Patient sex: M
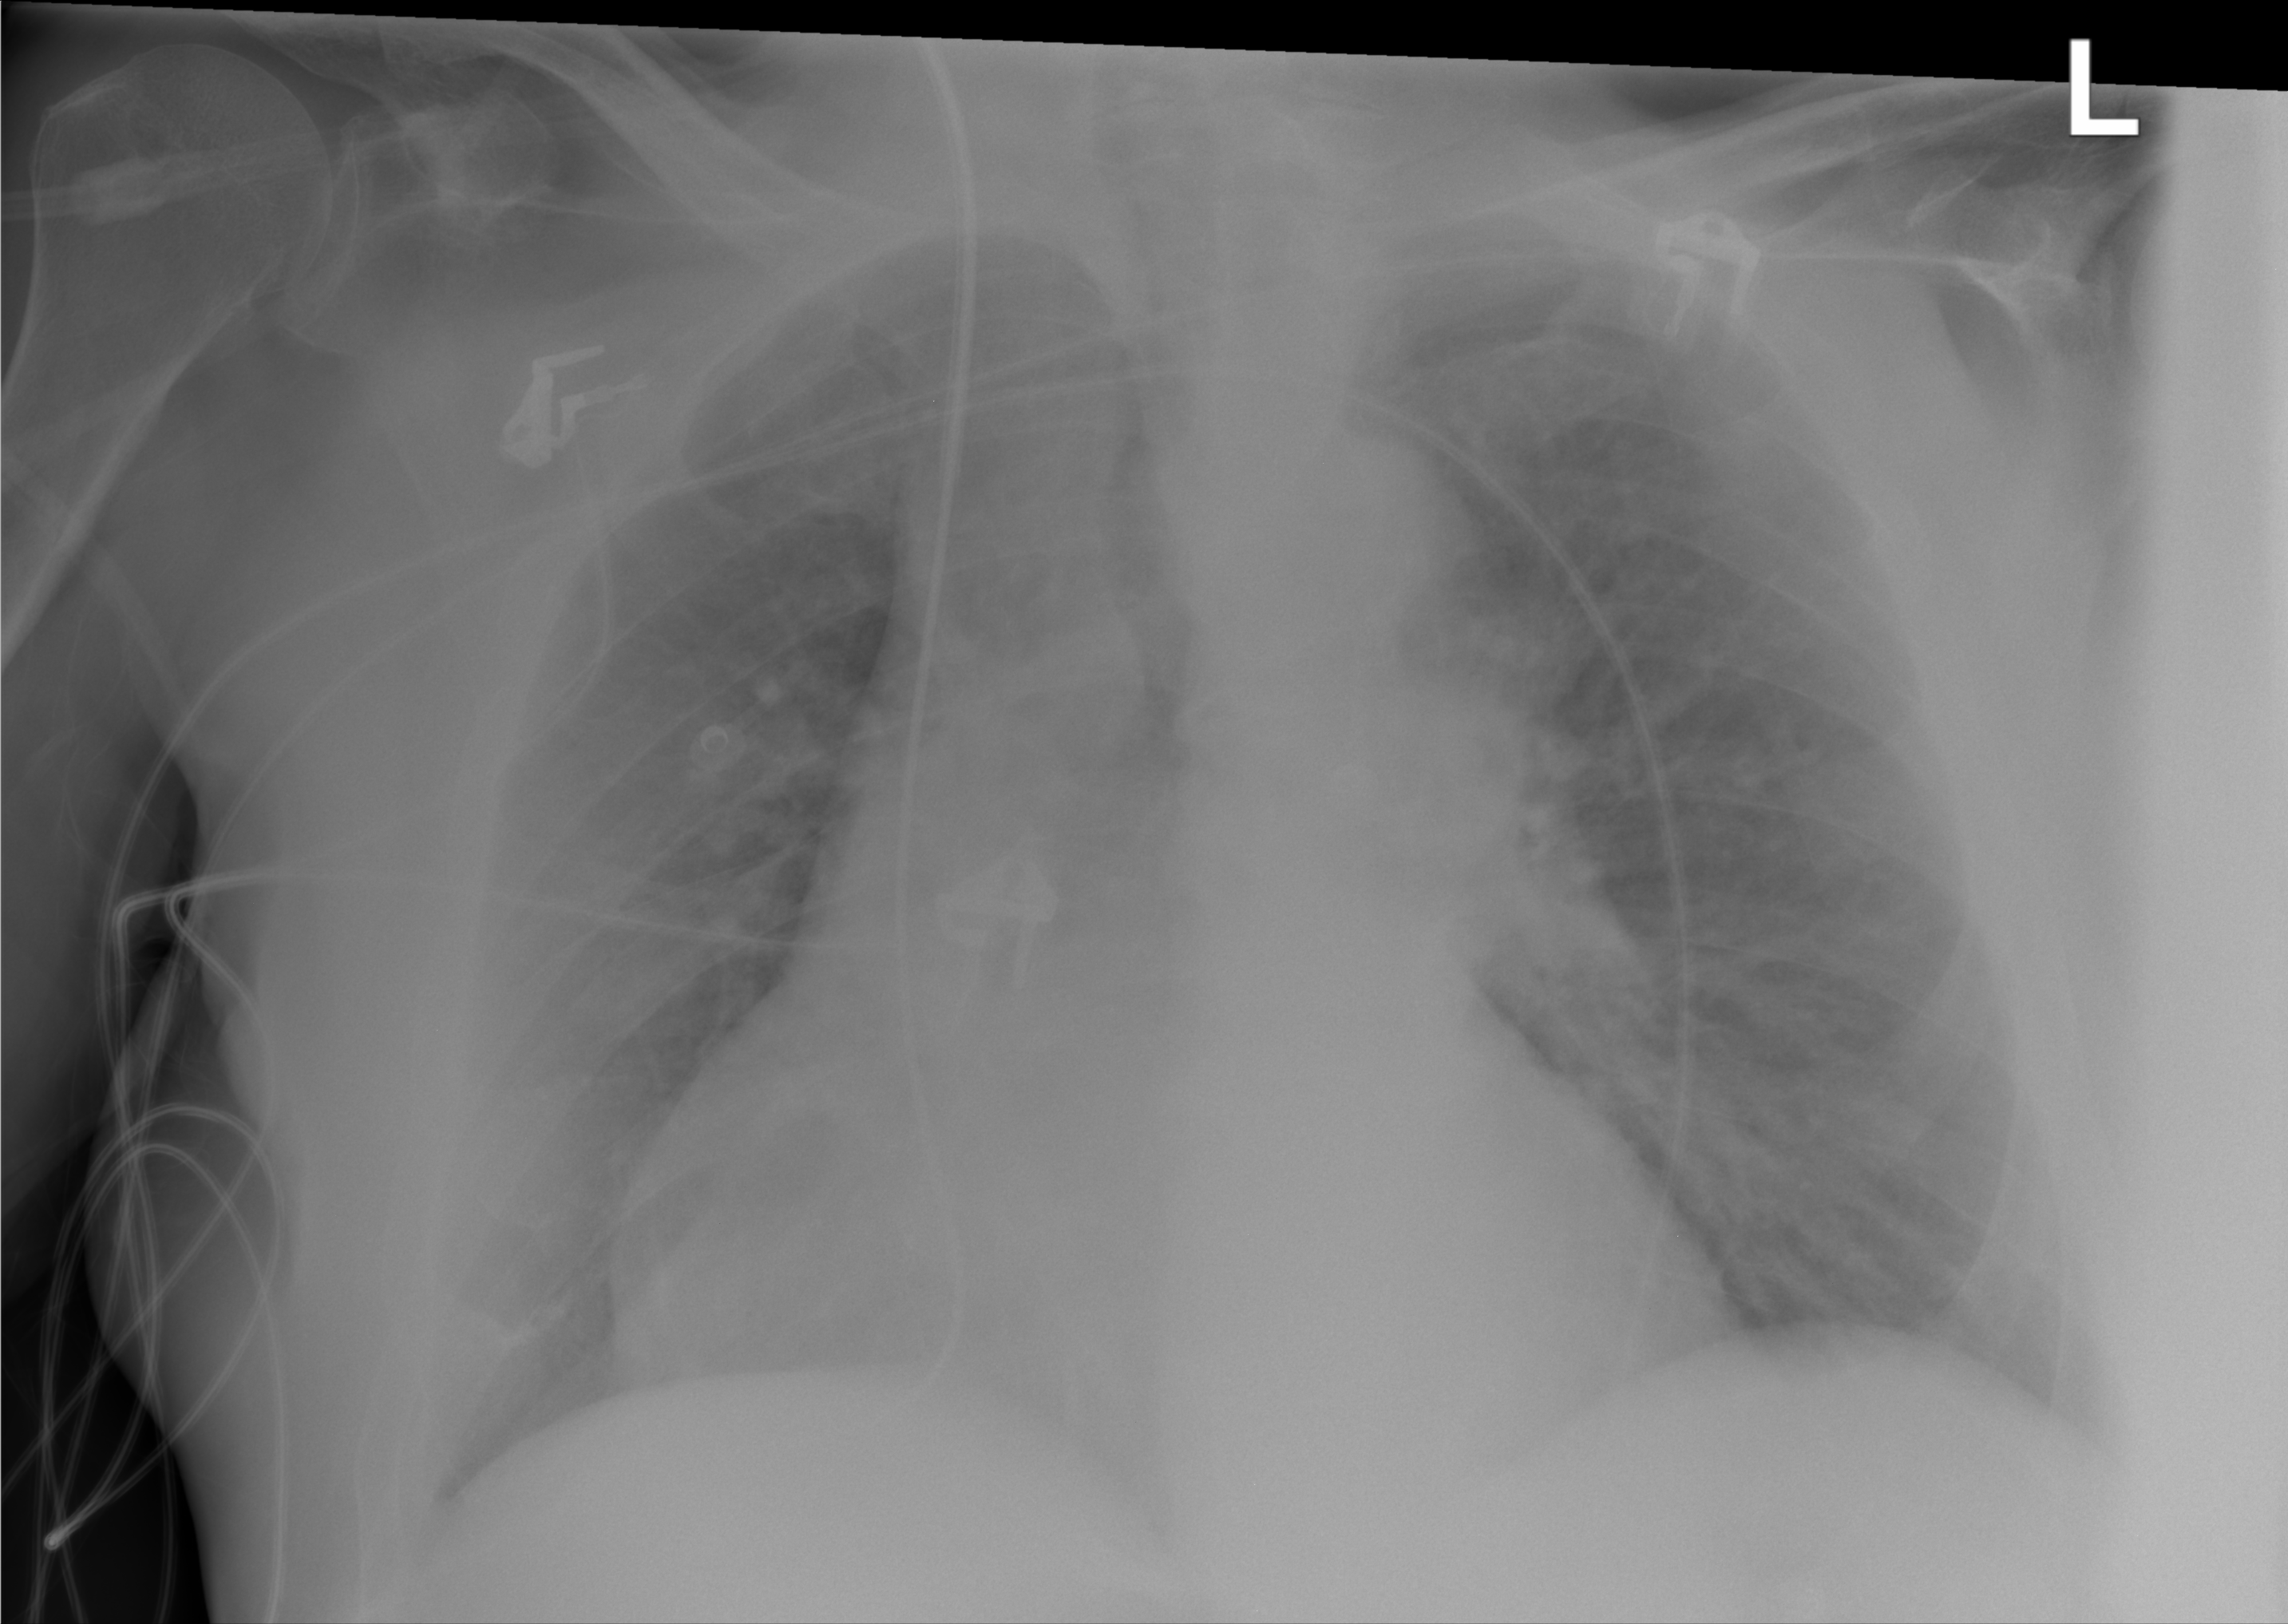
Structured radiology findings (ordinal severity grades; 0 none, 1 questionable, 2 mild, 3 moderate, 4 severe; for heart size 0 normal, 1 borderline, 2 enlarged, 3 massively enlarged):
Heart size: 2
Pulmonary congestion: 2
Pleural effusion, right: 0
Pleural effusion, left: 0
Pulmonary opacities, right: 0
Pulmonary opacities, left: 0
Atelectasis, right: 0
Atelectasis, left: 0